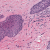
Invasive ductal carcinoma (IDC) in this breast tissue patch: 0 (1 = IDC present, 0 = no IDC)